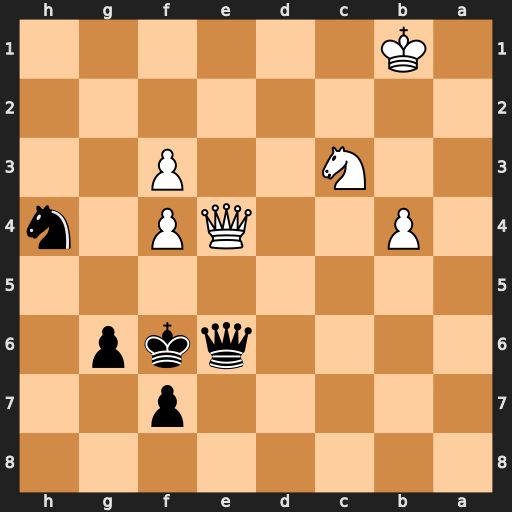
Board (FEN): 8/5p2/4qkp1/8/1P2QP1n/2N2P2/8/1K6
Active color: b
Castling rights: -
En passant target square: -
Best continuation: Qb3+ Kc1 Qxc3+